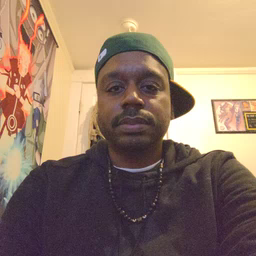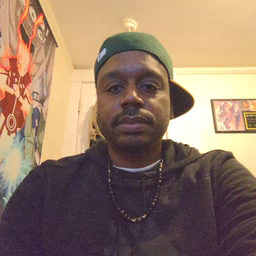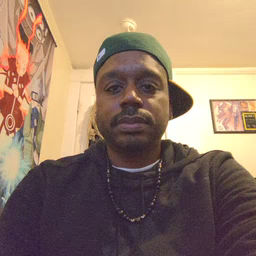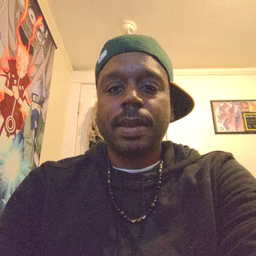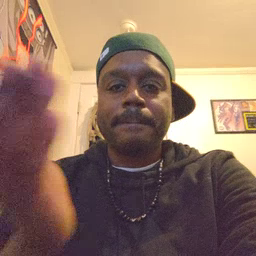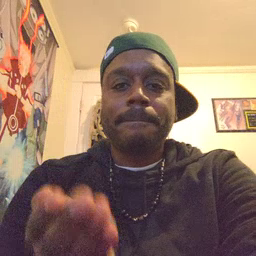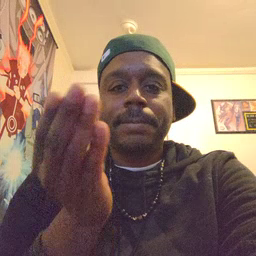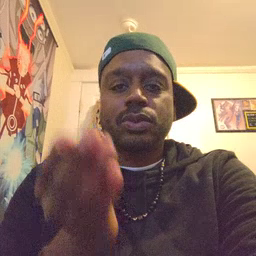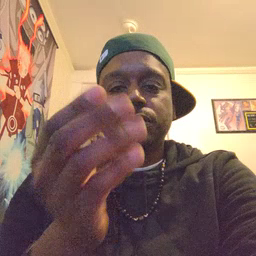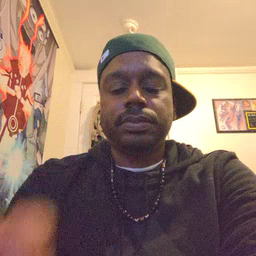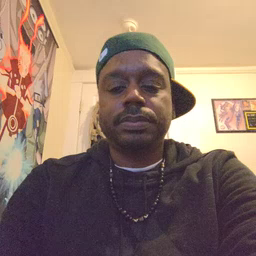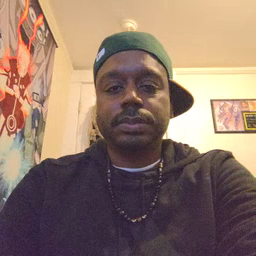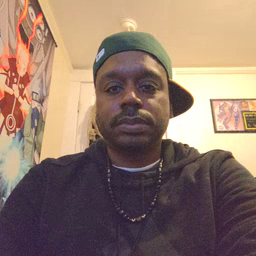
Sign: boat